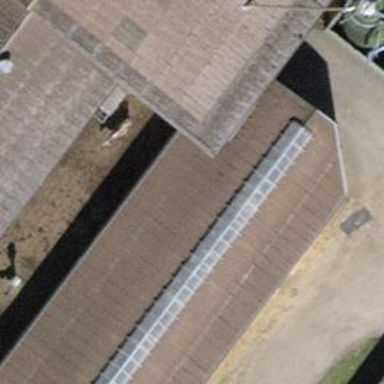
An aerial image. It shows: Farm auxiliary building.